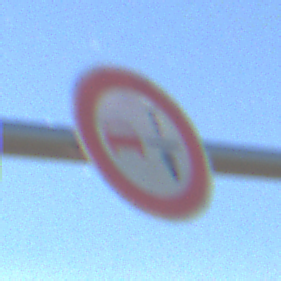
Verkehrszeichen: VerbotUeberholenEinspurigeFahrzeuge
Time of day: Night
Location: Outdoor (Nature)
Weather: PartlyCloudy
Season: NotSpecified
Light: Natural